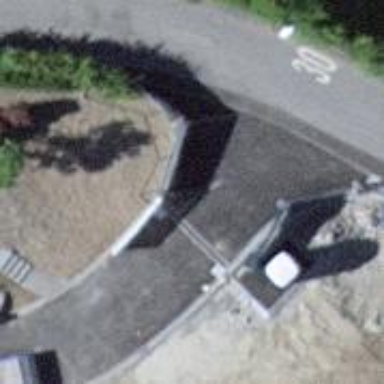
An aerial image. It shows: Gate.